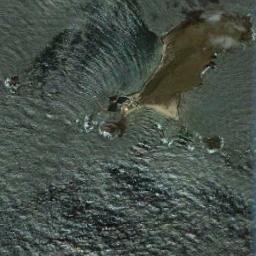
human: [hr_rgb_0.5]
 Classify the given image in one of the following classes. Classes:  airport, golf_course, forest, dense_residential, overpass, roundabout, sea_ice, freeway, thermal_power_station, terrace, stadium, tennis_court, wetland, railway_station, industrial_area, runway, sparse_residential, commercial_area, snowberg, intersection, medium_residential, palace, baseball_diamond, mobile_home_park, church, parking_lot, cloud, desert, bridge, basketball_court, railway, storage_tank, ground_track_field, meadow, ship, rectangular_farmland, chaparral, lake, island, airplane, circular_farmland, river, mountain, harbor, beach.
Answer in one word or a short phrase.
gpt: island